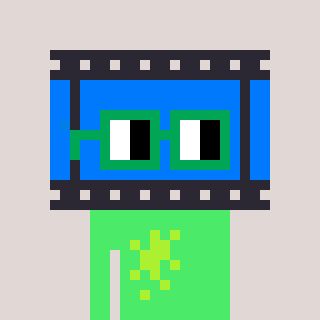
a pixel art character with square green glasses, a film strip-shaped head and a teal-colored body on a warm background